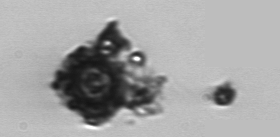
Label: Thalassiosira_TAG_external_detritus